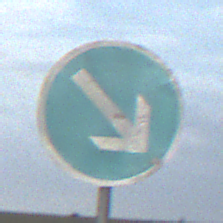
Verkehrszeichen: VorgeschriebeneVorbeifahrtRechts
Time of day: Night
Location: Outdoor (Nature)
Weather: Overcast
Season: NotSpecified
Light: Artificial